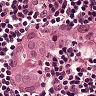
Metastatic tissue present: yes